九年级 · 画法几何学
下列四幅图形中，表示两棵圣诞树在同一时刻阳光下的影子的图形可能是 ( )
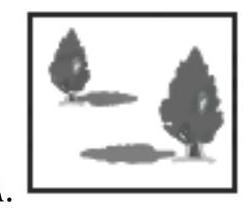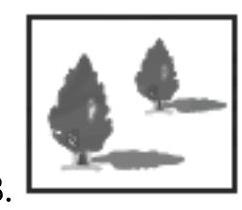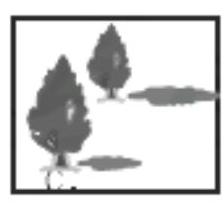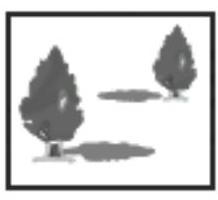
A.

B.

C.

D.

答案: B
解析: $\mathrm{B}$

【解析】A 选项: 影子的方向不相同, 错误;

$\mathrm{B}$ 选项: 影子平行, 且较高的树的影子长度大于较低的树的影子, 正确;

$\mathrm{C}$ 选项: 相同树高与影子是成正比的, 较高的树的影子长度小于较低的树的影子, 错误;

D 选项：影子的方向不相同，错误;

故选 B.